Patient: sex F, age 67
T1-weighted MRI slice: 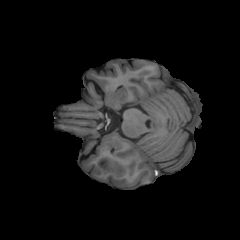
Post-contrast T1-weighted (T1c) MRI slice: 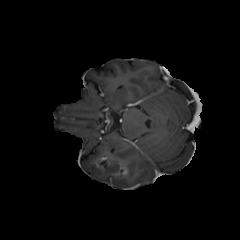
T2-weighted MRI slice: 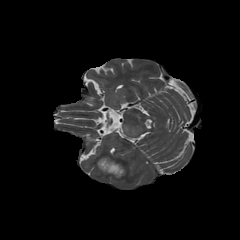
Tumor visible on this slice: yes
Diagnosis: Glioblastoma, IDH-wildtype
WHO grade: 4